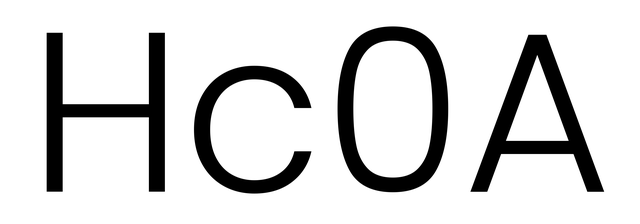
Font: Poppins-Light